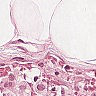
Metastatic tissue present: no